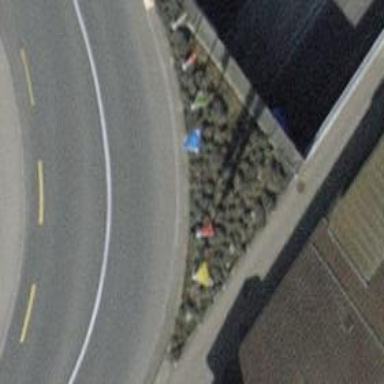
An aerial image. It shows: Flagpole which is man-made.